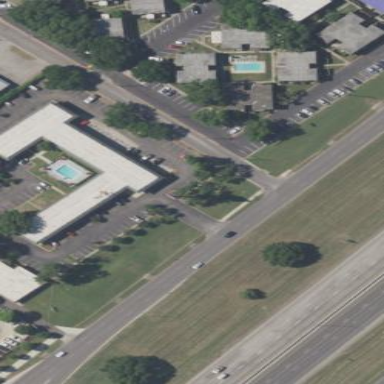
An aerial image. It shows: Building that is motel.